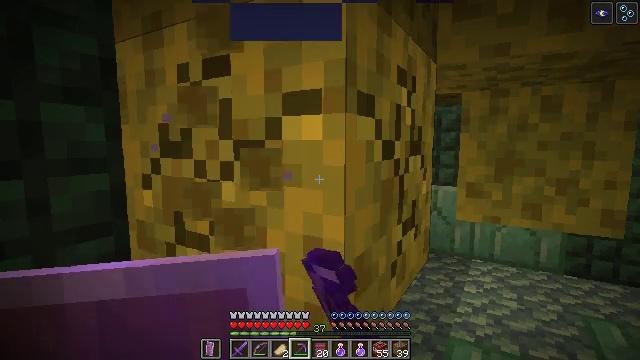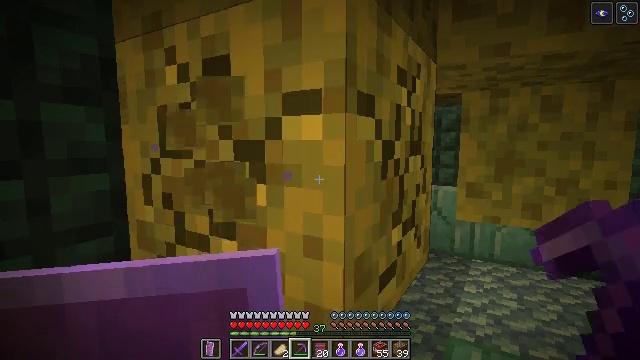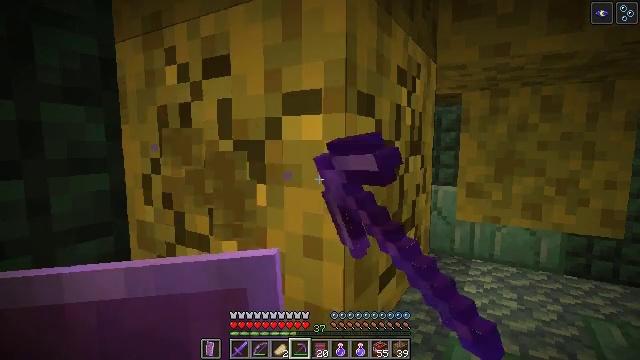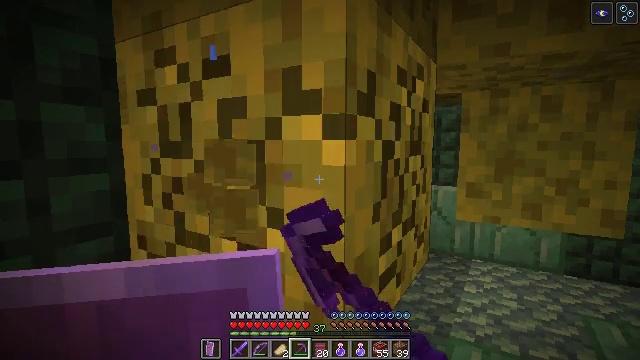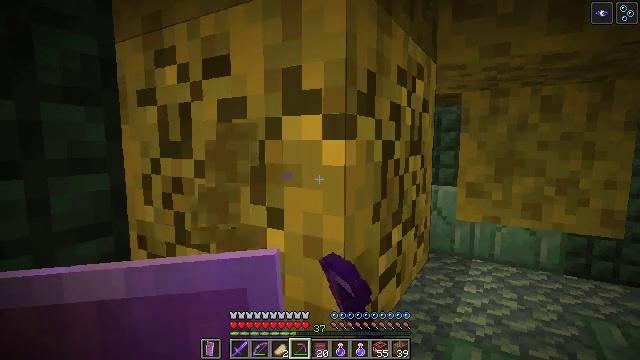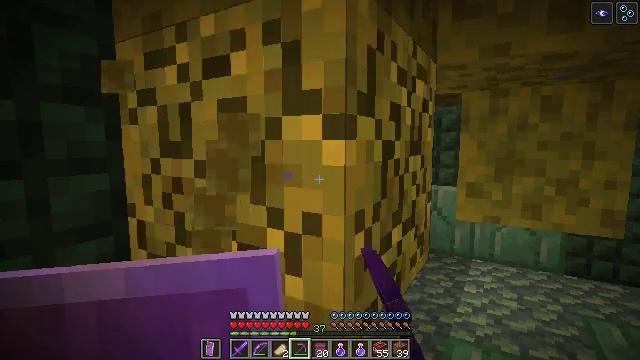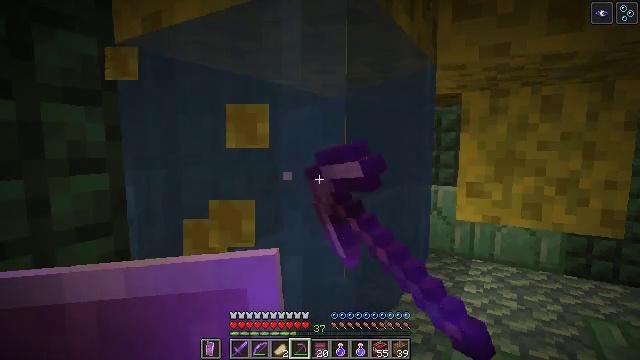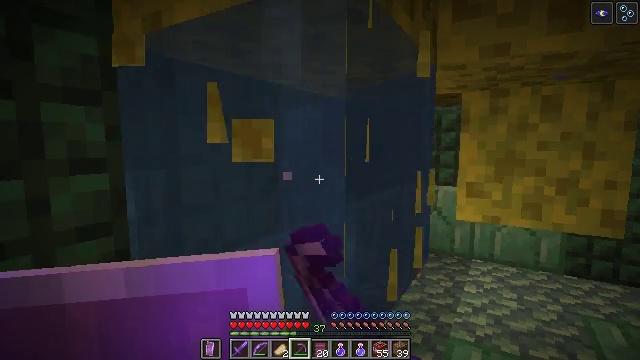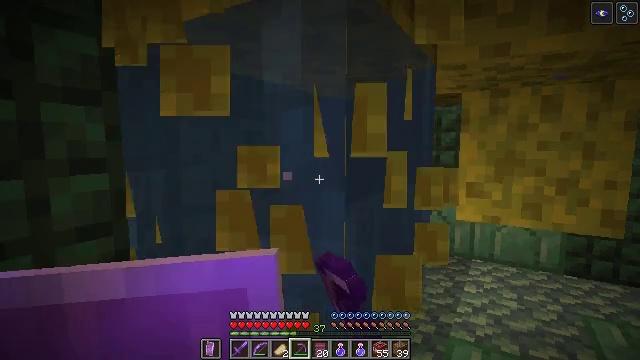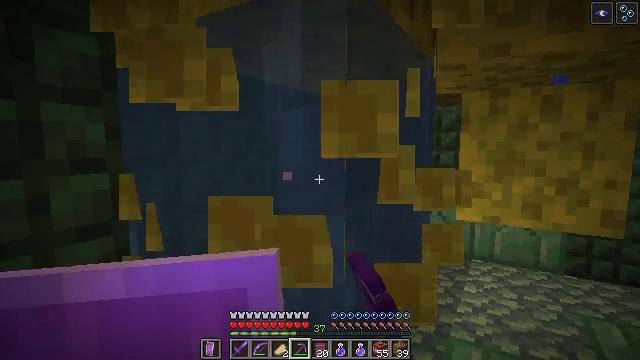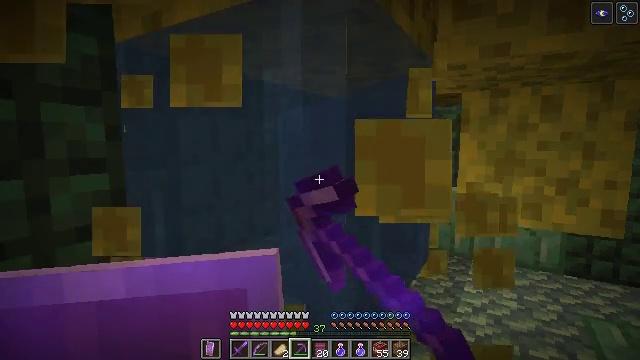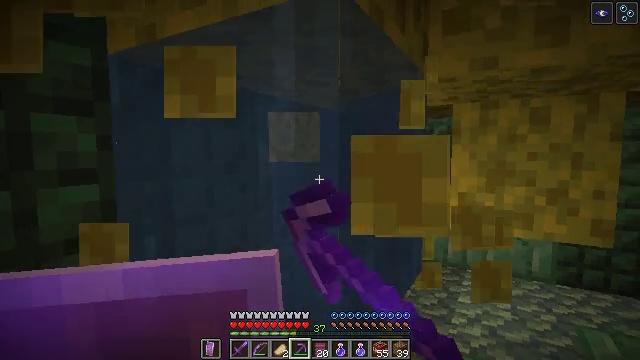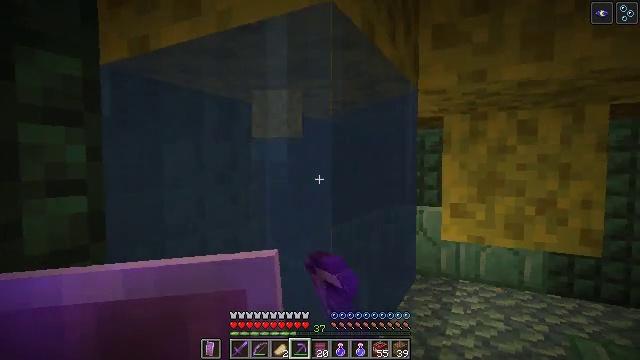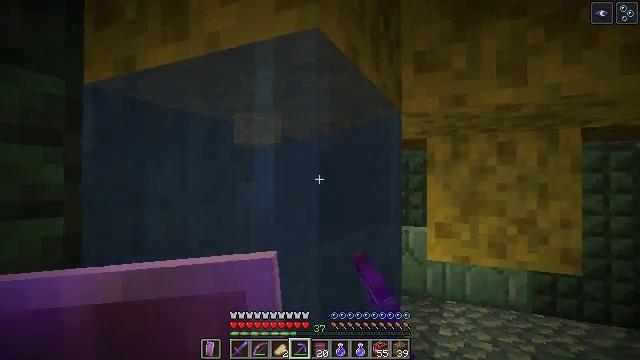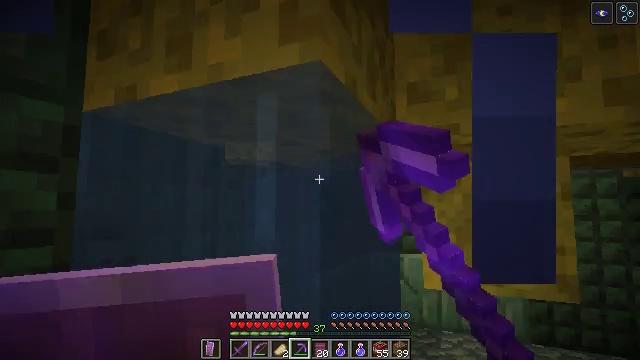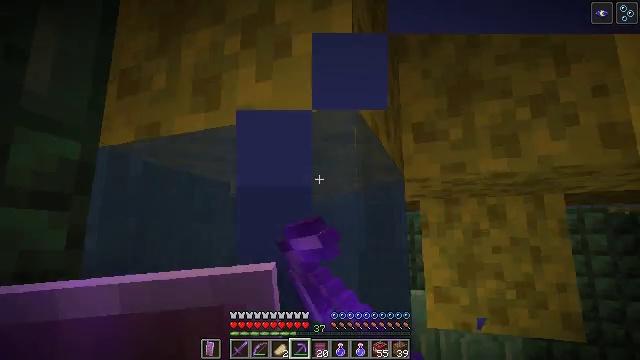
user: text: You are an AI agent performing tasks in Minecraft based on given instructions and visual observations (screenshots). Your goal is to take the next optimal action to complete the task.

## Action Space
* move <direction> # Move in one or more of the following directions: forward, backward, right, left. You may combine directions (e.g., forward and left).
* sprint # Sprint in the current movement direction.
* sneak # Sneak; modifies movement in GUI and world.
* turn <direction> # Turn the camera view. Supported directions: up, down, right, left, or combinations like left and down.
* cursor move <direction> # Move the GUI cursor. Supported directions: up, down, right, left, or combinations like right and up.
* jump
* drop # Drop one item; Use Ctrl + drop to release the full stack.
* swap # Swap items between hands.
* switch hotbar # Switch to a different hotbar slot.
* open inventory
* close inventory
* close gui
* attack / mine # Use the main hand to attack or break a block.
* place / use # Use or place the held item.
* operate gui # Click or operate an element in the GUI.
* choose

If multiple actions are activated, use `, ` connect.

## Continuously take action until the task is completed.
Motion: motion action
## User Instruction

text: Acquire a wet sponge from an ocean monument.
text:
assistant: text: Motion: attack / mine
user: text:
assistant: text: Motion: attack / mine
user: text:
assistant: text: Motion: attack / mine
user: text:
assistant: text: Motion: attack / mine
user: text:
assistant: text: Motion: attack / mine
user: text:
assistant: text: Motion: attack / mine
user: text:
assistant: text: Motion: attack / mine
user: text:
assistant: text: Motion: attack / mine
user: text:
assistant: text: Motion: attack / mine
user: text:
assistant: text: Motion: attack / mine
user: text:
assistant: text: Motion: turn right and up, attack / mine
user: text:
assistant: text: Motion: turn right and up, attack / mine
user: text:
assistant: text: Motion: turn right and up, attack / mine
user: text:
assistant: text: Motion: move left, turn right and up, attack / mine
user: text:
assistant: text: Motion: move left, turn right and up, attack / mine
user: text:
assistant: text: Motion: move left, turn right and up, attack / mine
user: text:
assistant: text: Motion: turn right and up, attack / mine
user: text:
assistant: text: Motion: turn right and up, attack / mine
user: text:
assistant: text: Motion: turn right and up, attack / mine
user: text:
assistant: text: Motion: attack / mine
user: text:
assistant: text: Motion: attack / mine
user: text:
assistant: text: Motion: attack / mine
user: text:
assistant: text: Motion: turn right, attack / mine
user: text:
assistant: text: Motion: turn right, attack / mine
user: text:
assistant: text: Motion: attack / mine
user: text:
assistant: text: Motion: attack / mine
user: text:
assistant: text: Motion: attack / mine
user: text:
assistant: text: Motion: attack / mine
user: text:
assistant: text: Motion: attack / mine
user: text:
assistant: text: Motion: attack / mine